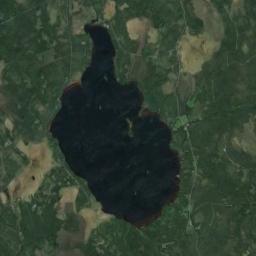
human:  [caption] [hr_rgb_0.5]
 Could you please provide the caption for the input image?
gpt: The lake is very blue .

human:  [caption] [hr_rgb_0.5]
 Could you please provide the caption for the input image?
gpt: Many trees are around the lake .

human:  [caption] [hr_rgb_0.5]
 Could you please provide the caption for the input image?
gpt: An irregularly shaped blue lake on the ground covered with green vegetation .

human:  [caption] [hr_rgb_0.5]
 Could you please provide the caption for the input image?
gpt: The lake lies in the dense forest with some clearings and the water is dark blue .

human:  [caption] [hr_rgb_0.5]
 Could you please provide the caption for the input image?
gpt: There are green meadows and some bare land around the lake .